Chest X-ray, PA view. Patient: 28 years old, sex F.
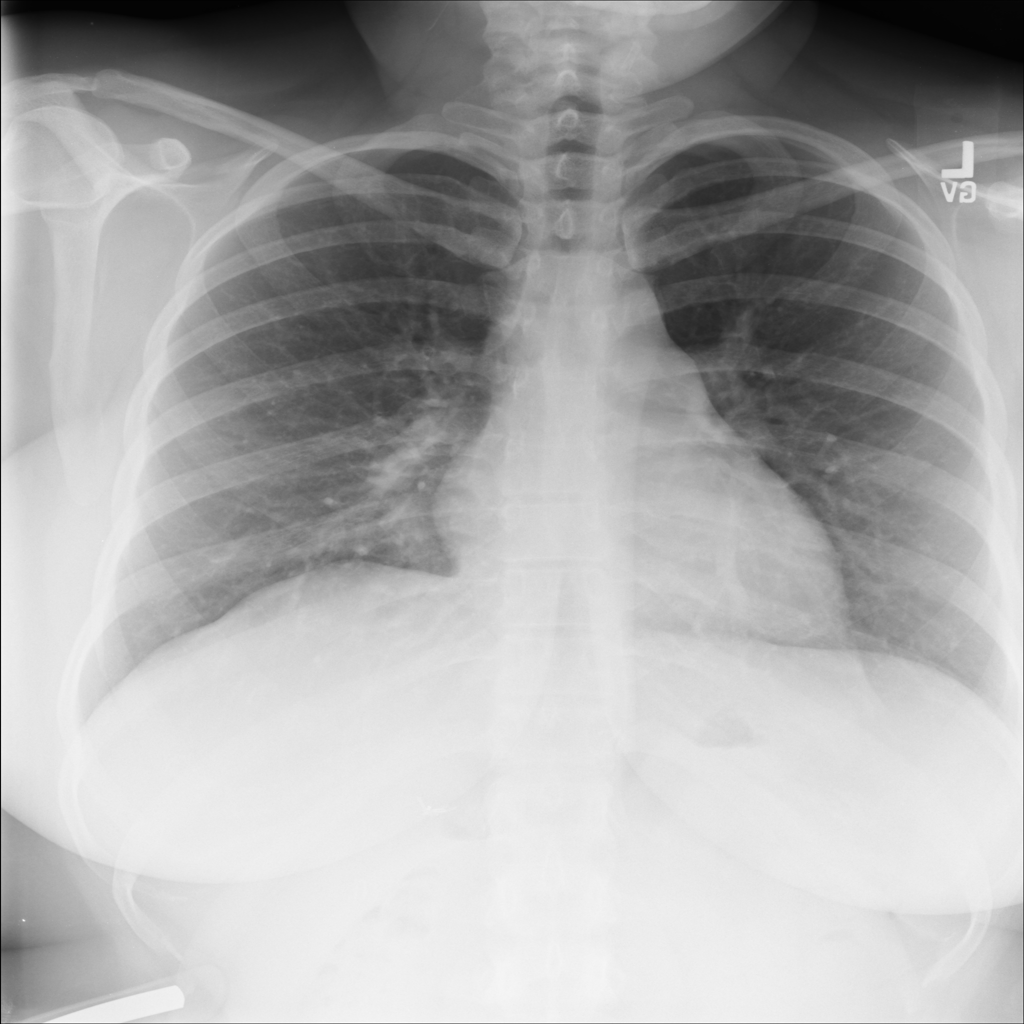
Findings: No Finding